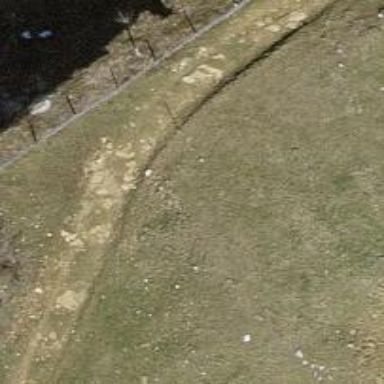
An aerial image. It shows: Path.